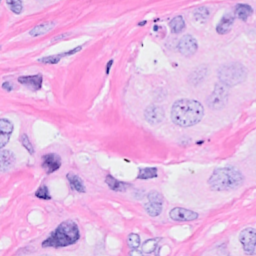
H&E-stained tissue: Breast